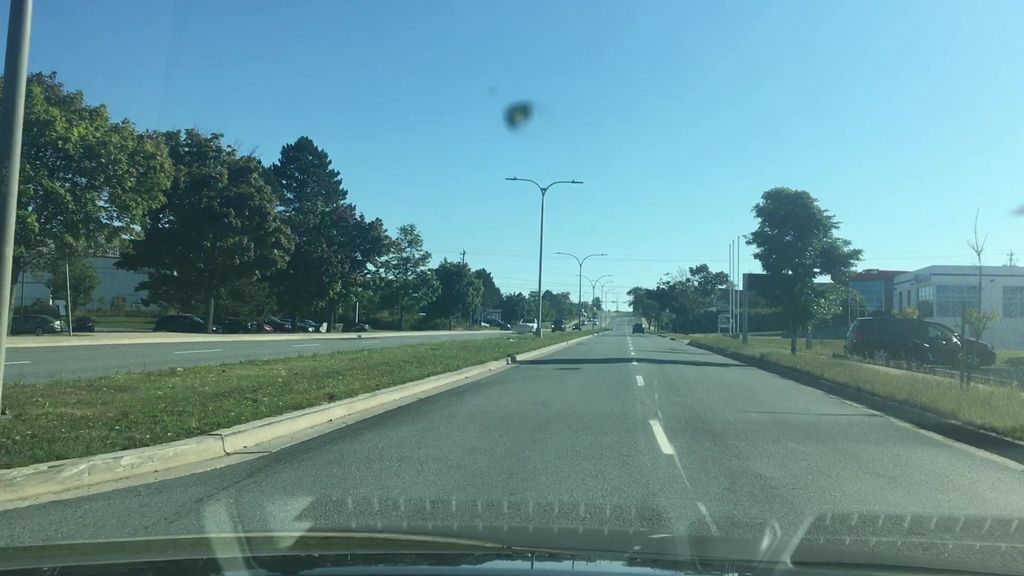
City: halifax